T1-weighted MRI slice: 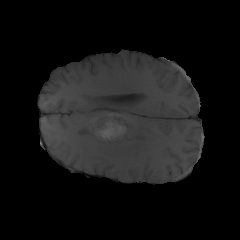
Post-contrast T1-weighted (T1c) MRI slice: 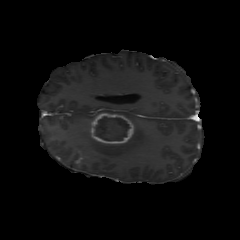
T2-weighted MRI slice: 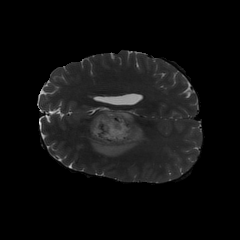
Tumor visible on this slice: yes